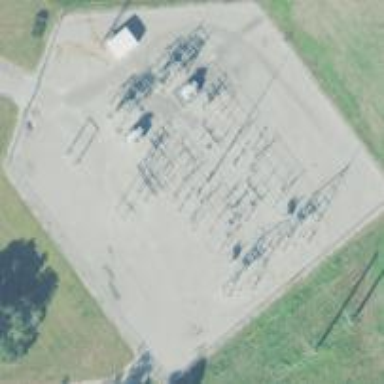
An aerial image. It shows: Distribution substation surrounded by fence.